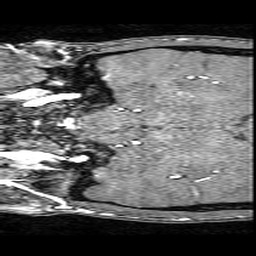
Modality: angio
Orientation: coronal
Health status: ill
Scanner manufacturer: philips
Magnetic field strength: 3 T
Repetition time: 0.01819 s
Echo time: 0.003356 s